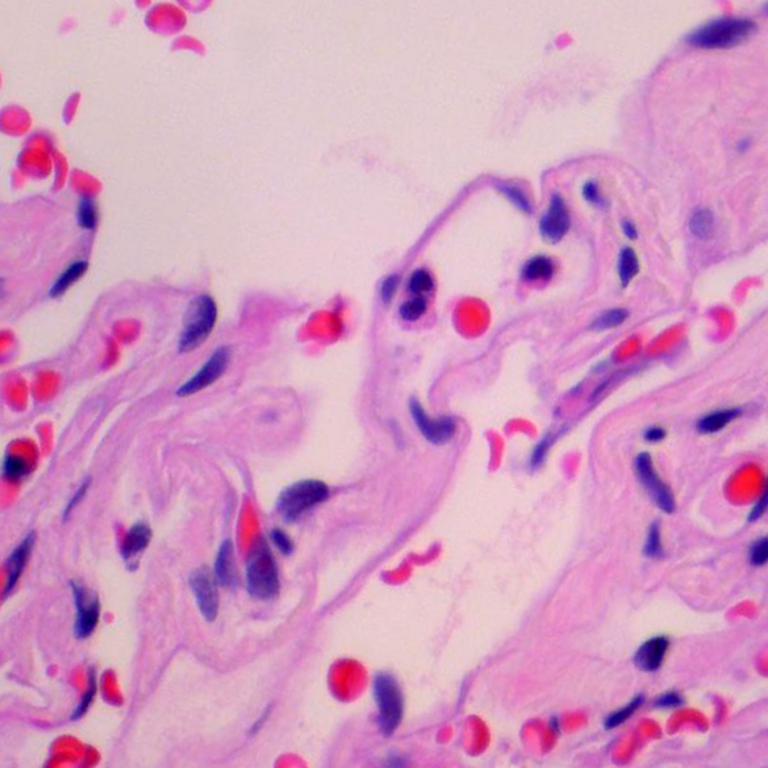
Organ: lung
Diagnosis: benign